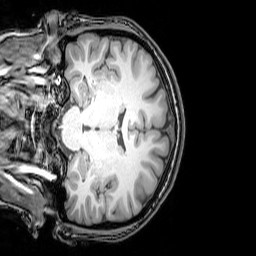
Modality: T1w
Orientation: coronal
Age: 23
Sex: female
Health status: healthy
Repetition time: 0.081 s
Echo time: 0.037 s